Question: '''
const arr = [{name:'Suzanne'},{name:'Jim'},{name:'Trevor'},{name:'Amanda'}];
arr.sort((a,b)=>a.name > b.name);
'''
I want to sort elements(objects) in the array name-alphabetically(A->Z). When I use the code in node(v8.4.0) and safari development tool(console), it works well.
But it doesn't work in chrome development tool-console(v70.0.3538.110). There is a result of code in chrome console.

In my opinion, the code is not wrong. I don't know why the code doesn't work well.
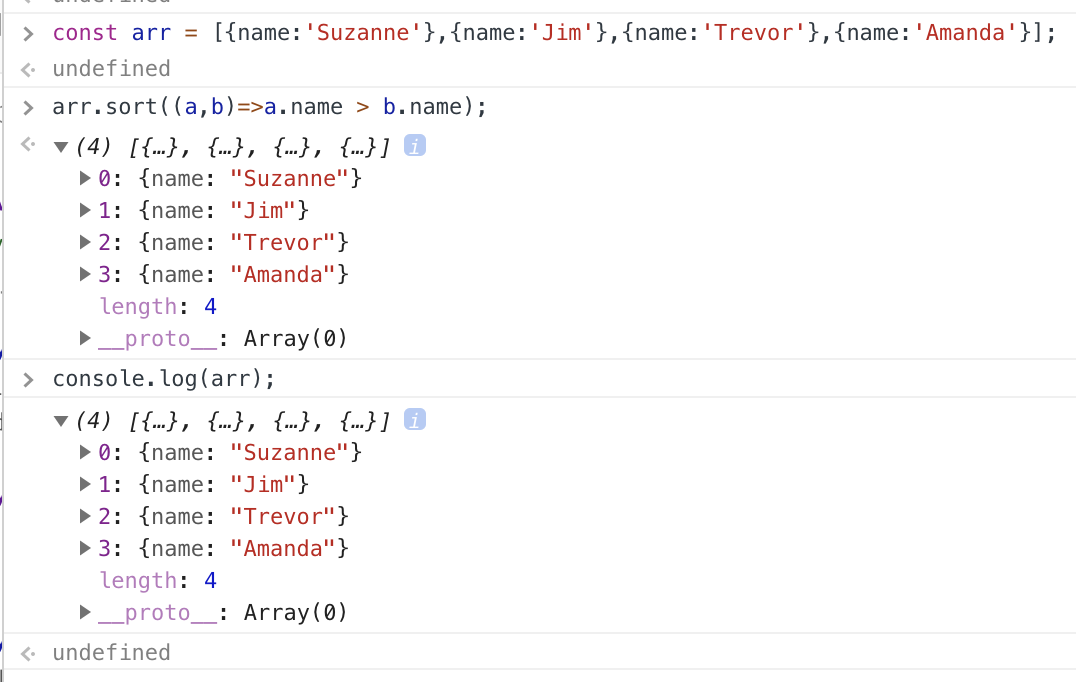
Answer: The '.sort()' callback must return a , not a boolean. The return value should be:
- - -
For strings, you can use the '.localeCompare()' method:
'''
arr.sort((a,b) => a.name.localeCompare(b.name));
'''